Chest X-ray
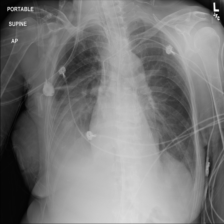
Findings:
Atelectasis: positive
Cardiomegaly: negative
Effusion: positive
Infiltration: positive
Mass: negative
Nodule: negative
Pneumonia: negative
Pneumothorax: negative
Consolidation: negative
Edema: negative
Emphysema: negative
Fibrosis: negative
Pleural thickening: negative
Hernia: negative